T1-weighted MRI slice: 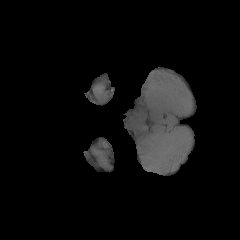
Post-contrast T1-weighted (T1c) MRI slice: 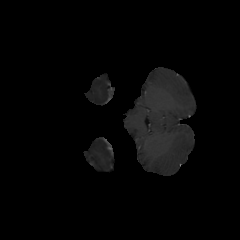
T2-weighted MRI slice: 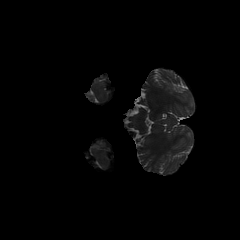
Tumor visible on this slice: no